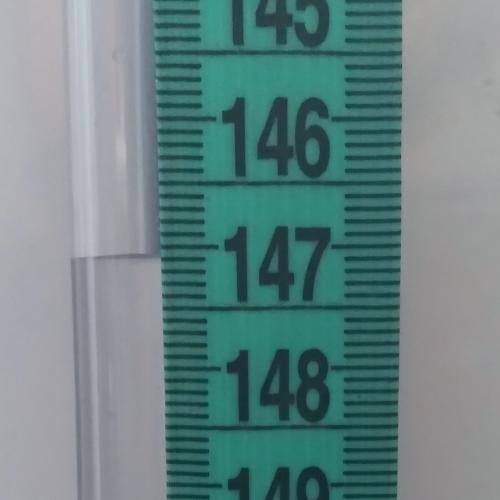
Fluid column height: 147.1 cm